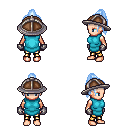
a pixel art fantasy rpg character, female body template, human, light skin, teal tunic, gold greaves, white cyan long topknot hairstyle, chain helm, metal gloves, four views (front, back, left, right), 2x2 character sprite sheet, small pixel art, hard edges, no anti-aliasing